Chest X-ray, AP view. Patient: 31 years old, sex F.
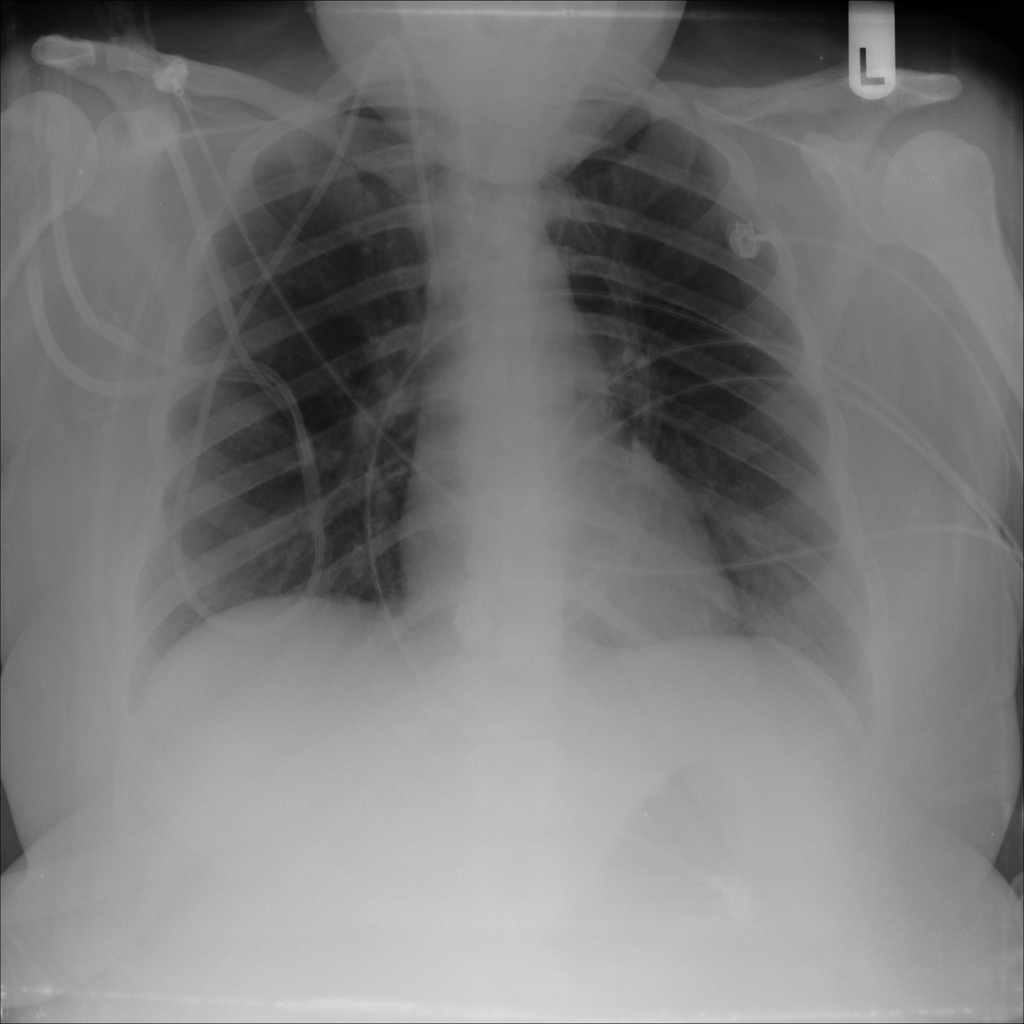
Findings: No Finding